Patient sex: M
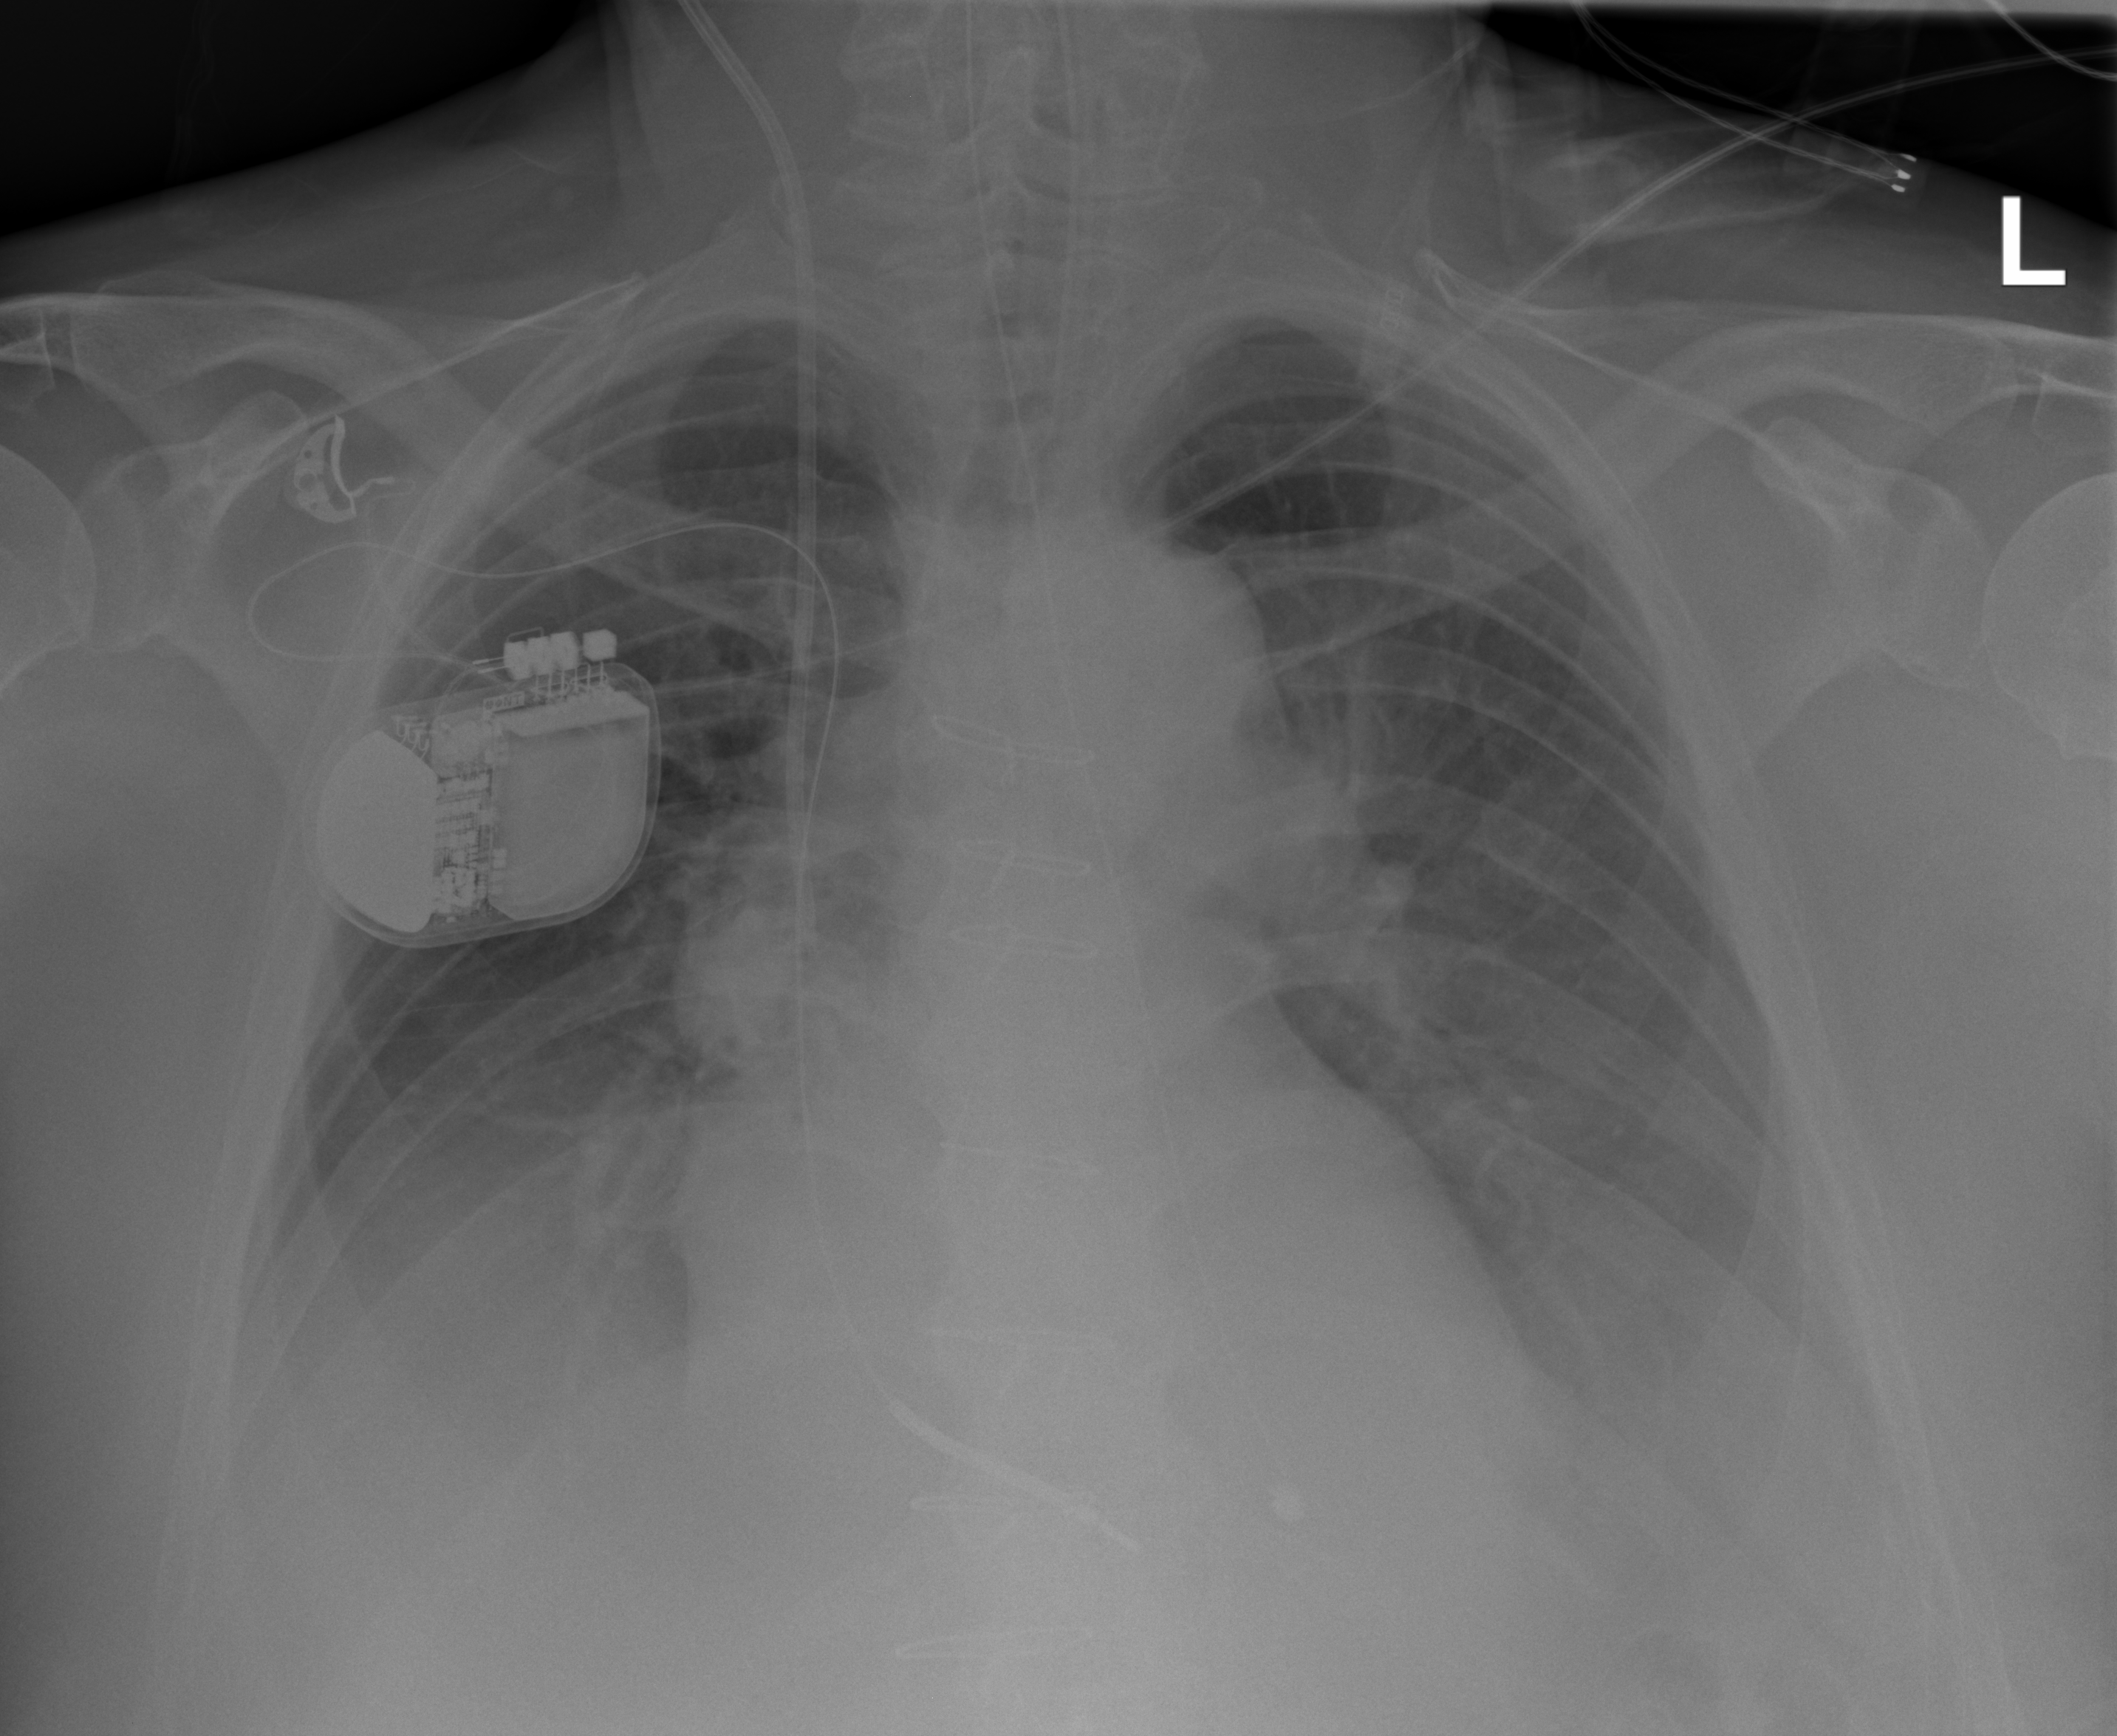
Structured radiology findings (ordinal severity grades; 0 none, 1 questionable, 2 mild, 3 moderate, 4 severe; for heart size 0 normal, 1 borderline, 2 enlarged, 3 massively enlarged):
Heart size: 1
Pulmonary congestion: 3
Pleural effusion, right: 3
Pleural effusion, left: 3
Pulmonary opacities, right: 0
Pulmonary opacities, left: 0
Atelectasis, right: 2
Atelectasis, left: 2